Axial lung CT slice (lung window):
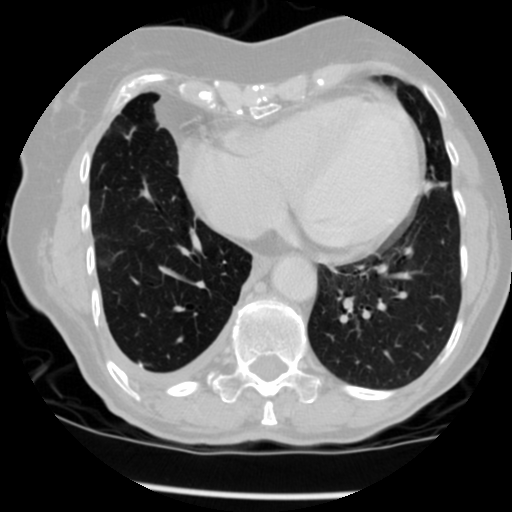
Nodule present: no